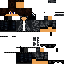
A male human skin with dark skin, wearing brown long hair dressed in a blue hoodie and black pants, featuring a closed mouth.